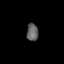
Tissue: lung
Cell type: Epithelial cells
Senescence score: 0.2307
Nuclear area (px): 199
Mean DAPI intensity: 96